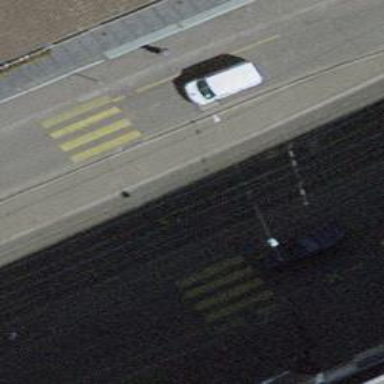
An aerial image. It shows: Tram stop with stop position for public transport.